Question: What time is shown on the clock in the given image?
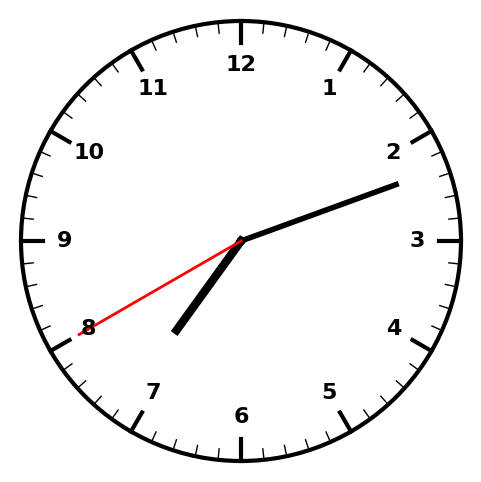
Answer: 07:11:40